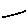
Label: line